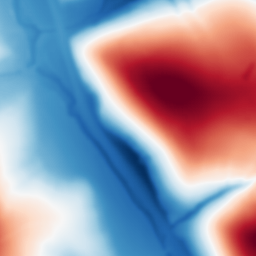
Category: multiscale
Decomposition family: dog
Decomposition parameters: sigma_low: 2
sigma_high: 100
Upsampling method: sinc_hamming
Upsampling parameters: scale: 2
kernel_size: 16
Upsampling scale: 2